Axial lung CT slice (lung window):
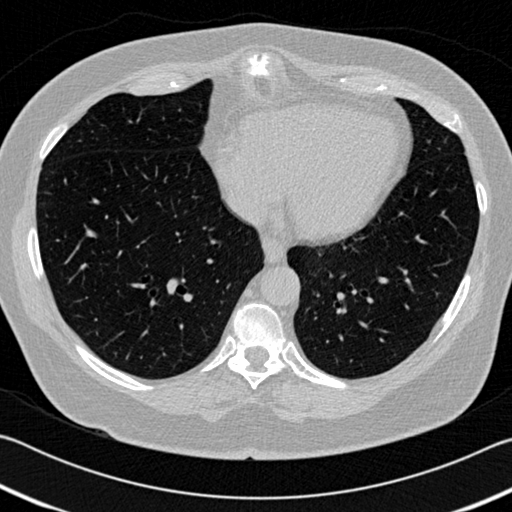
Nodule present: no